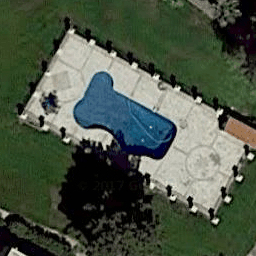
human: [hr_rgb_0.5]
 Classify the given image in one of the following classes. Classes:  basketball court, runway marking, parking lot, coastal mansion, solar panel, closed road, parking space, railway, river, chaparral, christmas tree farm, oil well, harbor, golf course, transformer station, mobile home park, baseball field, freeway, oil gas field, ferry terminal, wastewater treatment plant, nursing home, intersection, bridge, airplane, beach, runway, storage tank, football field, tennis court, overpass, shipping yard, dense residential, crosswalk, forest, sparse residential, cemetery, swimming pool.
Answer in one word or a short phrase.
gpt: swimming pool